Interaction volume radius: 5 \u00c5
Interaction volume height: 35 \u00c5
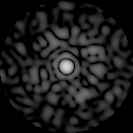
Disorder parameter: 0.8437